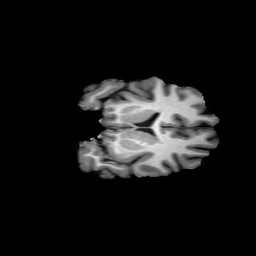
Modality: T1w
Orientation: coronal
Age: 25
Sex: female
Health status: ill